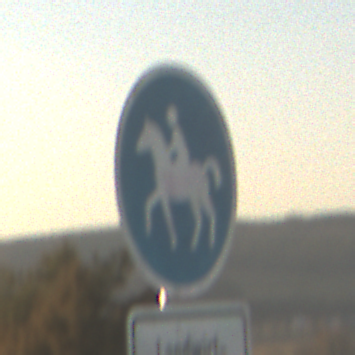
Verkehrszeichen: Reitweg
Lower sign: BesondereFahrzeugeUndTransportgueter6
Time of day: SunriseSunset
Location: Outdoor (Nature)
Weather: PartlyCloudy
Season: NotSpecified
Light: Natural